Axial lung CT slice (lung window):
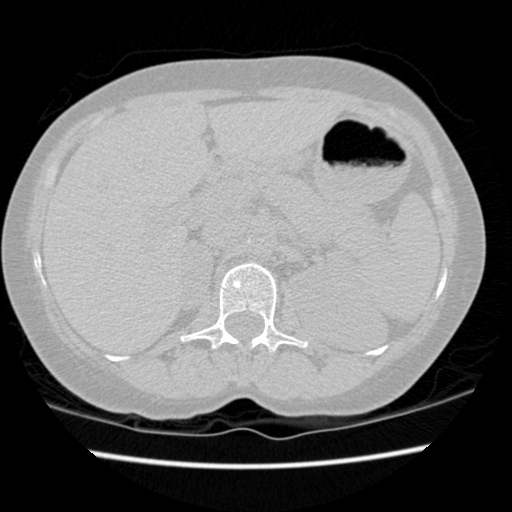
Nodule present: no